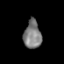
Tissue: prostate
Cell type: T cells
Senescence score: 0.3227
Nuclear area (px): 477
Mean DAPI intensity: 125.562